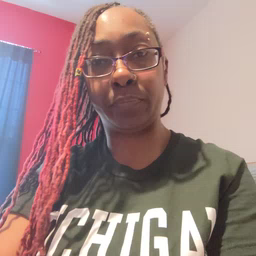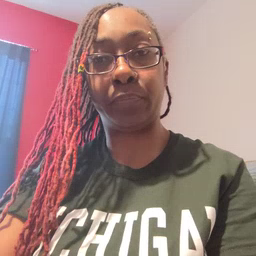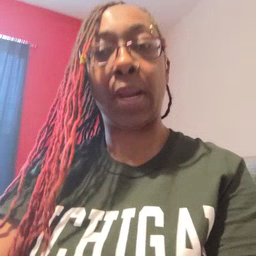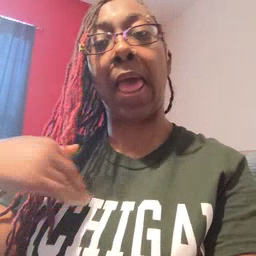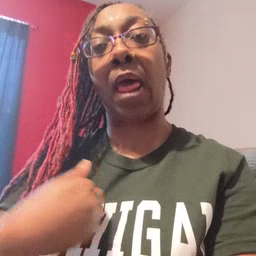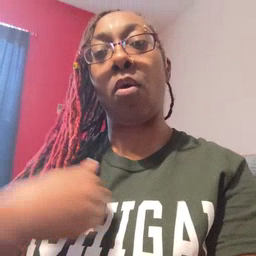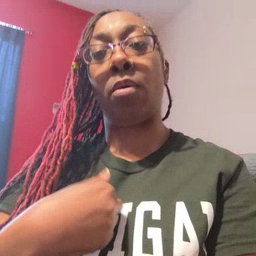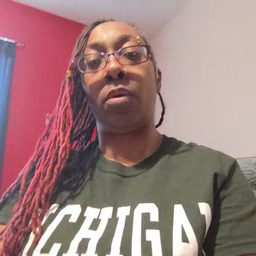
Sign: animal